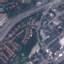
Land use / land cover class: Highway